Question: ## Background
I have been looking into potentially using the static ram space as <URL>.
Now some important implementation notes are:
1. This memory is used by the BestComm DMA controller, under RTEMS this will essentially set up a task table at the start of SRAM with a set of 16 tasks that can run as buffers for peripheral interface, I2C, Ethernet etc. In order to use this space without conflict and knowing that our system only uses a about 2Kb of Ethernet driver buffers, I offset the start of SRAM by 8Kb, so now we have 8Kb of memory that we know wont be used by the system.
2. RTEMS defines an array that points to static memory as follows:
(<URL>
'''
typedef struct {
...
...
volatile uint8_t sram[0x4000];
} mpc5200_t;
extern volatile mpc5200_t mpc5200;
'''
And i know that the sram array points to static memory because when I edit the first section and print out the memory block ('MBAR + 0x8000' <URL>
So from here i can say the following, I have the RTEMS defined access to the 'SRAM' via 'mpc5200.sram[0 -> 0x2000]'. This means i can start doing some testing on the speed I can get out of it.
---
## Test
In order to evaluate the speed, i set up the following test:
'''
int a; // Global that is separate from the test.
**TEST**
// Set up the data.
const unsigned int listSize = 0x1000;
uint8_t data1[listSize];
for (int k = 0; k < listSize; ++k) {
data1[k] = k;
mpc5200.sram[k] = k;
}
// Test 1, data on regular stack.
clock_t start = clock();
for (int x = 0; x < 5000; ++x) {
for (int y = 0; y < 0x2000; ++y) {
a = (data1[y]);
}
}
double elapsedTime = static_cast<double>(clock() - start) / CLOCKS_PER_SEC;
printf("elapsed dynamic: %f
" ,elapsedTime);
// Test 2, get data from the static memory.
start = clock();
for (int x = 0; x < 5000; ++x) {
for (int y = 0; y < 0x2000; ++y) {
a = (mpc5200.sram[y]);
}
}
elapsedTime = static_cast<double>(clock() - start) / CLOCKS_PER_SEC;
printf("elapsed static: %f
" ,elapsedTime);
'''
Pretty simple, the concept is that we are iterating over the available space and setting a global. We should expect that the static memory should have the same approximate time.
---
## RESULT
So we get the following:
'''
elapsedDynamic = 1.415
elapsedStatic = 6.348
'''
So there is something going on here, because the static is almost 6x slower than the cache.
---
## Hypothesis
So i had 3 ideas about why this is:
1. Cache misses, i thought maybe the fact that we are mixing dynamic and static ram that something strange is happening. So i tried this test:
.
'''
// Some pointers to use as incrementers
uint8_t *i = reinterpret_cast<uint8_t*>(0xF0000000+0x8000+0x1000+1);
uint8_t *j = reinterpret_cast<uint8_t*>(0xF0000000+0x8000+0x1000+2);
uint8_t *b = reinterpret_cast<uint8_t*>(0xF0000000+0x8000+0x1000+3);
// I replaced all of the potential memory accesses with the static ram
// variables. That way the tests have no interaction in terms of
// memory locations.
start = clock();
// Test 2, get data from the static memory.
for ((*i) = 0; (*i) < 240; ++(*i)) {
for ((*j) = 0; (*j) < 240; ++(*j)) {
(*b) = (mpc5200.sram[(*j)]);
}
}
elapsedTime = static_cast<double>(clock() - start) / CLOCKS_PER_SEC;
printf("elapsed static: %f
" ,elapsedTime);
'''
We have the following results:
'''
elapsedDynamic = 0.0010
elapsedStatic = 0.2010
'''
So now it is 200 times slower? So i guess it is not to do with that?
1. Static memory different to normal, The next thing i thought was that maybe it doesn't interact how i thought it would because of this line: MPC5200 contains 16KBytes of on-chip SRAM. This memory is directly accessible by the BestComm DMA unit. It is used primarily as storage for task table and buffer descriptors used by BestComm DMA to move peripheral data to and from SDRAM or other locations. These descriptors must be downloaded to the SRAM at boot. This SRAM resides in the MPC5200 internal register space and is also accessible by the processor core. As such it can be used for other purposes, such as scratch pad storage. The 16kBytes SRAM starts at location MBAR + 0x8000.
(<URL>
I am not sure how to confirm or deny this?
1. Slower Static Clock, Perhaps the static memory runs on a slower clock, like in some systems?
This can be disproved by looking in the manual:

(<URL>
The SRAM and the processor were on the same clock, the 'XLB_CLK' runs at the Processor Fundamental Frequency (<URL>
---
## QUESTION
I know on modern processors this would not even be considered but this is an older embedded processor and we are struggling for speed and space.
---
## EXTRA TESTS
So after the comments below i performed some extra tests:
1. Add volatile to the stack member to see if the speeds are more equal:
.
'''
elapsedDynamic = 0.98
elapsedStatic = 5.97
'''
So still much faster and not really any change with the ??
1. Disassemble the code to see what is happening
.
'''
// original code
int a = 0;
uint8_t data5[0x2000];
void assemblyFunction(void) {
int * test = (int*) 0xF0008000;
mpc5200.sram[0] = a;
data5[0] = a;
test[0] = a;
}
'''
---
'''
void assemblyFunction(void) {
// I think this is to load up A
0: 3d 20 00 00 lis r9,0
8: 80 09 00 00 lwz r0,0(r9)
14: 54 0a 06 3e clrlwi r10,r0,24
mpc5200.sram[0] = a;
1c: 3d 60 00 00 lis r11,0
20: 39 6b 00 00 addi r11,r11,0
28: 3d 6b 00 01 addis r11,r11,1 // Where do these come from?
2c: 99 4b 80 00 stb r10,-32768(r11)
test[0] = a;
c: 3d 20 f0 00 lis r9,-4096 // This should be the same as above??
10: 61 29 80 00 ori r9,r9,32768
24: 90 09 00 00 stw r0,0(r9)
data5[0] = a;
4: 3d 60 00 00 lis r11,0
18: 99 4b 00 00 stb r10,0(r11)
'''
I am not particularly good at interpenetrating assembler, but perhaps we have a problem here? Accessing and setting the memory from a global does seem to take more instructions for the 'SRAM'?
1. From the above test it seems that there are less instructions for the pointer so i added this:
.
'''
uint8_t *p = (uint8_t*)0xF0008000;
// Test 3, get data from static with direct pointer.
for (int x = 0; x < 5000; ++x) {
for (int y = 0; y < 0x2000; ++y) {
a = (p[y]);
}
}
'''
And i get the following result:
'''
elapsed dynamic: 0.952750
elapsed static: 5.160250
elapsed pointer: 5.642125
'''
So the pointer takes ! I would have thought it would be exactly the same? This is just getting stranger.
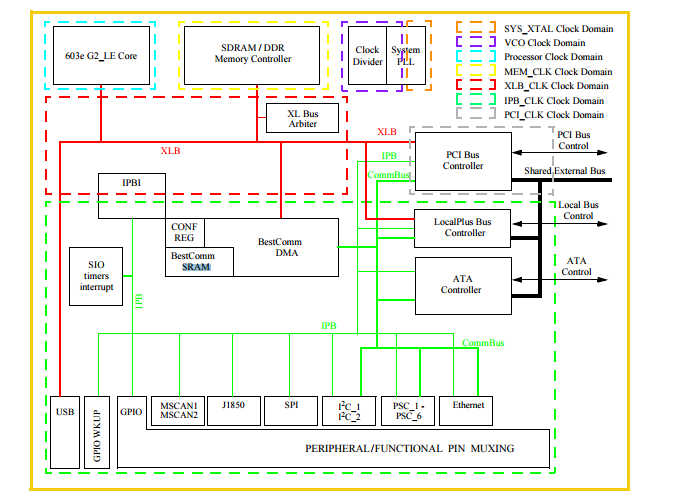
Answer: So it looks like there are a couple of factors, that might lead to this.
1. I am no longer sure that the SRAM is running at the same clock speed as the Processor. As pointed out by @user58697, the SRAM is on IPB clock time even though it looks like the bus is on XLB time. On top of that there is this diagram:

(<URL>
This seems to indicate that he memory clock is on the XLB path but that the XLB path is at a lower frequency than the CORE clock. This can be confirmed here:

(<URL>
Which indicates that the XLB_Bus runs at a slower rate than the processor.
1. To test that the SRAM is at least faster than the dynamic ram i conducted the following test:
.
'''
// Fill up the cache with pointless stuff
for (int i = 0; i < 4097; ++i) {
a = (int)TSin[i];
}
// 1. Test the dynamic RAM access with a cache miss every time.
ticks = timer_now();
// += 16 to ensure a cache line miss.
for (int y = 0; y < listSize; y += 16) {
a = (data1[y]);
}
elapsedTicks = timer_now() - ticks;
// Fill up the cache with pointless stuff again ...
ticks = timer_now();
// Test 2, do the same cycles but with static memory.
for (int y = 0; y < listSize; y += 16) {
a = (mpc5200.sram[y]);
}
elapsedTicks = timer_now() - ticks;
'''
And with this we get the following results:
'''
elapsed dynamic: 294.84 uS
elapsed static: 57.78 uS
'''
So what we can say here is that the static RAM is faster than the dynamic RAM (expected) but when the dynamic RAM is loaded into cache accessing the static ram is much much slower because cache access is at processor speed and the static ram speed is much less than this.